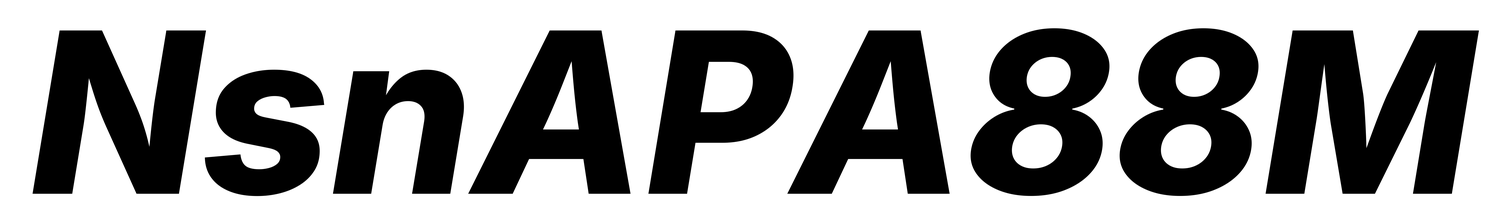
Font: Inter-Italic_ExtraBold_Italic